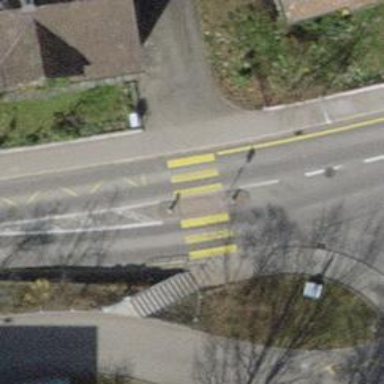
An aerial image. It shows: Uncontrolled crossing with central island on the road.